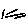
Label: line